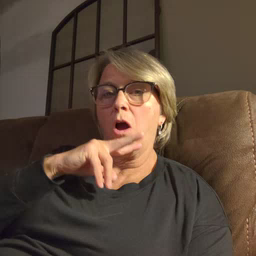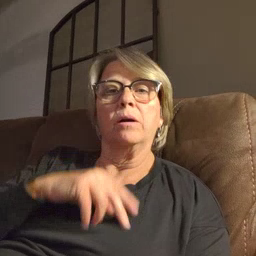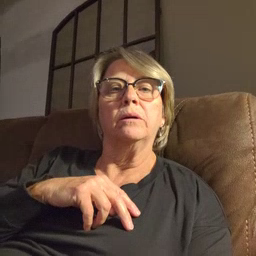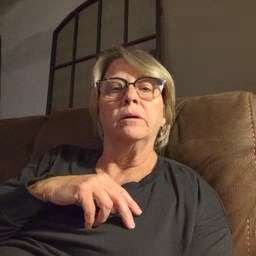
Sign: frog